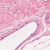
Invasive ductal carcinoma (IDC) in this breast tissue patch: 0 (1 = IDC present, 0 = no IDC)